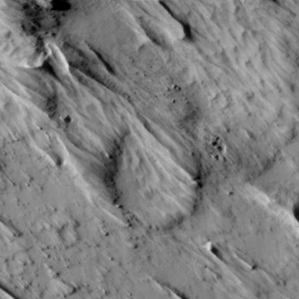
Label: non_frost